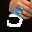
Label: 3